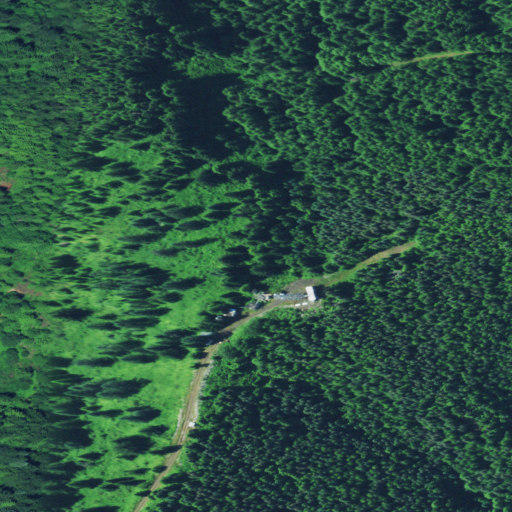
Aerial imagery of mountain in Oregon named Wickiup Mountain containing evergreen forest and mixed forest